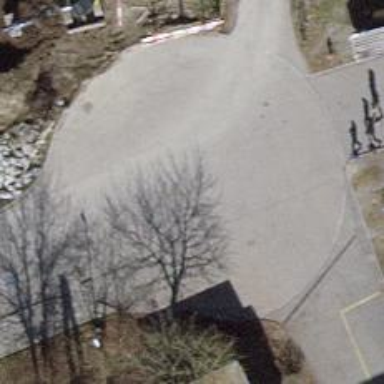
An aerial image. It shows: Paved alley designated as service road.